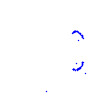
Particle: kaon